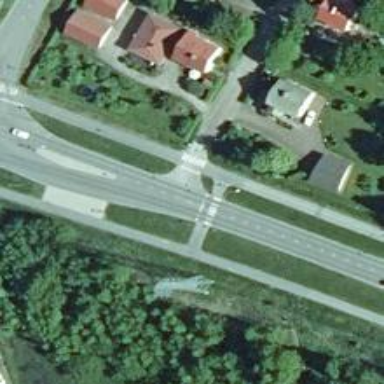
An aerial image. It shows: Marked road crossing.